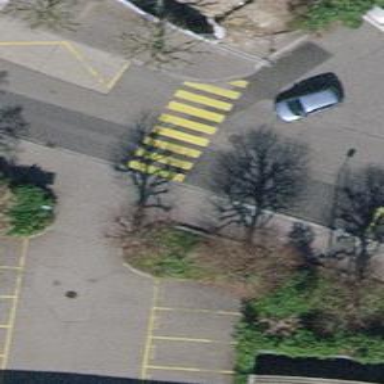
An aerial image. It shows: Uncontrolled zebra crossing.